Question: Below is the simple execution plan for below query.
'''
SELECT TOP (25) orderid, custid, empid, shipperid, orderdate, filler
FROM dbo.Orders
ORDER BY orderid;
'''

My question is how to make sense of number of executions
Below is the number of executions for all operators
Estimated number of executions: 1
Actual Number of executions: 1
Estimated number of executions: 1
Actual Number of executions: 1
Estimated number of executions: 25
Actual Number of executions: 25
My questions are
1. Why is nested loop showing only 1 execution count?
2. Index scan also shows only one execution count, but it gets 25 rows in one execution. Are these rows stored in Rowset cache or some cache? Will nested loop take one row from cache and invoke key lookup 25 times for each row?
Below is the explanation from Itzik Ben-Gan
For example, how does the Index Scan iterator know to stop after 25 rows if the Top iterator that tells it to stop appears later in the plan? The answer is that the internal API calls start with the root node (SELECT iterator in our case). This root node invokes the Top iterator. The Top iterator invokes a method 25 times that asks for a row from the Nested Loops iterator. In turn, the Nested Loops iterator invokes a method 25 times that asks for a row from the Index Scan iterator. Hence, the Index Scan iterator doesn't proceed beyond the 25 first rows that it scans. In short, although it's usually more intuitive to follow data flow order to interpret the plan
But why the execution count only shows 1. Please let me know if I am missing anything. Attached is the execution plan
I have asked some what similar question on stack overflow. Please see this answer for more details on same..
<URL>
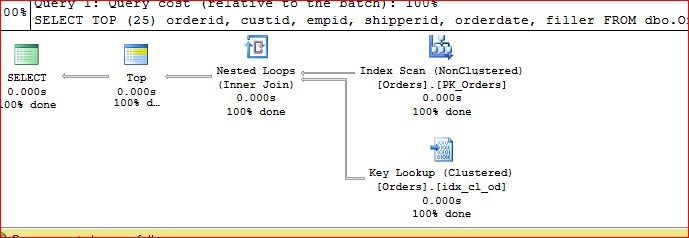
Answer: 1. The nested loop is only executed once. It does 25 key lookups, but that's not the count how many times the nested loop operation itself is being executed.
2. The 25 rows come from the index lookup and it passes them along to the key lookup that fetches the missing data for the row, and then passes the row to the top operator. When the top operator gets 25 rows it tells the others to stop. I didn't really understand the cache question. Of course the data is fetched into buffer pool, but it gets passed from one operator to the next once it can be.